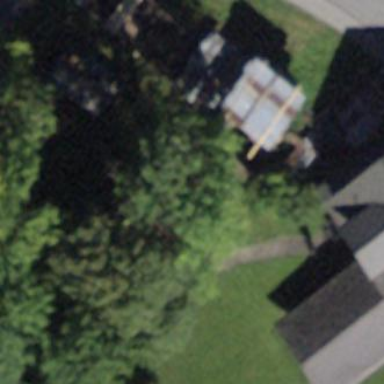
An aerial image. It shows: Shed building.